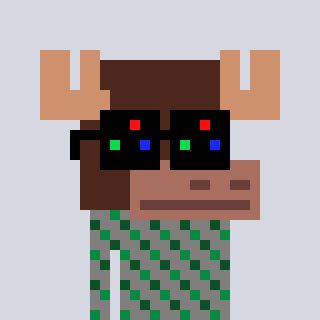
a pixel art character with square black sunglasses, a moose-shaped head and a bluegrey-colored body on a cool background